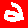
Digit: 2